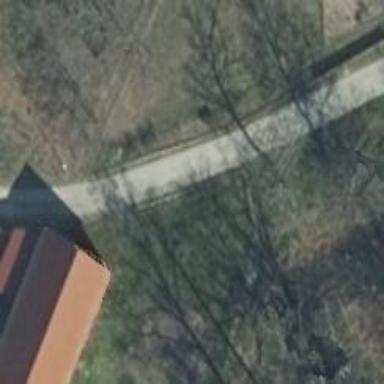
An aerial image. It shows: Gravel residential road.